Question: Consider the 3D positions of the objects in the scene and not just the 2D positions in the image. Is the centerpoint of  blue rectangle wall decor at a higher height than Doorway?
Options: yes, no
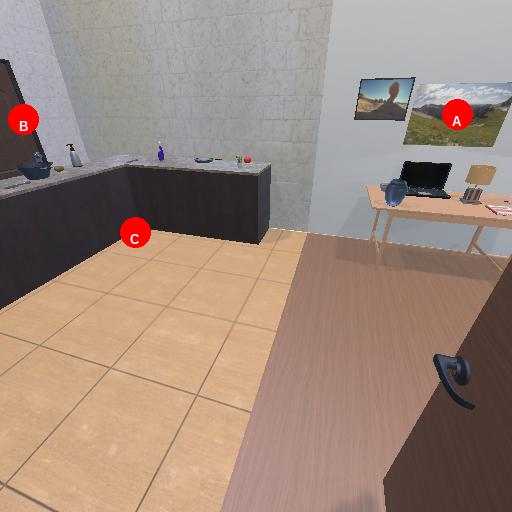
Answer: yes